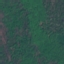
Land use / land cover: Forest